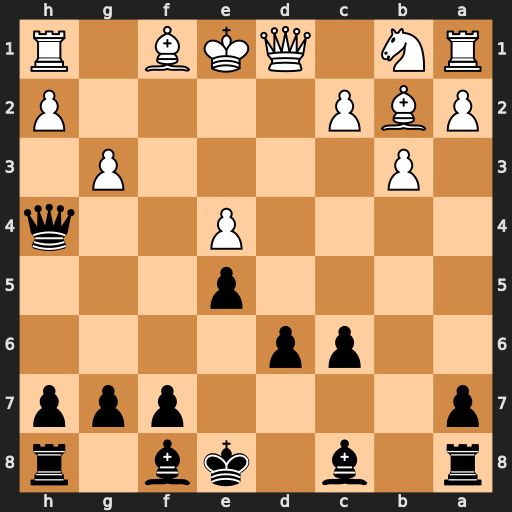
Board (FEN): r1b1kb1r/p4ppp/2pp4/4p3/4P2q/1P4P1/PBP4P/RN1QKB1R
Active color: b
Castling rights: KQkq
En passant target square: -
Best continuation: Qxe4+ Qe2 Qxh1